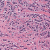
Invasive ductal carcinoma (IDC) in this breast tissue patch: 1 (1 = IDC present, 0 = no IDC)